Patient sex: F
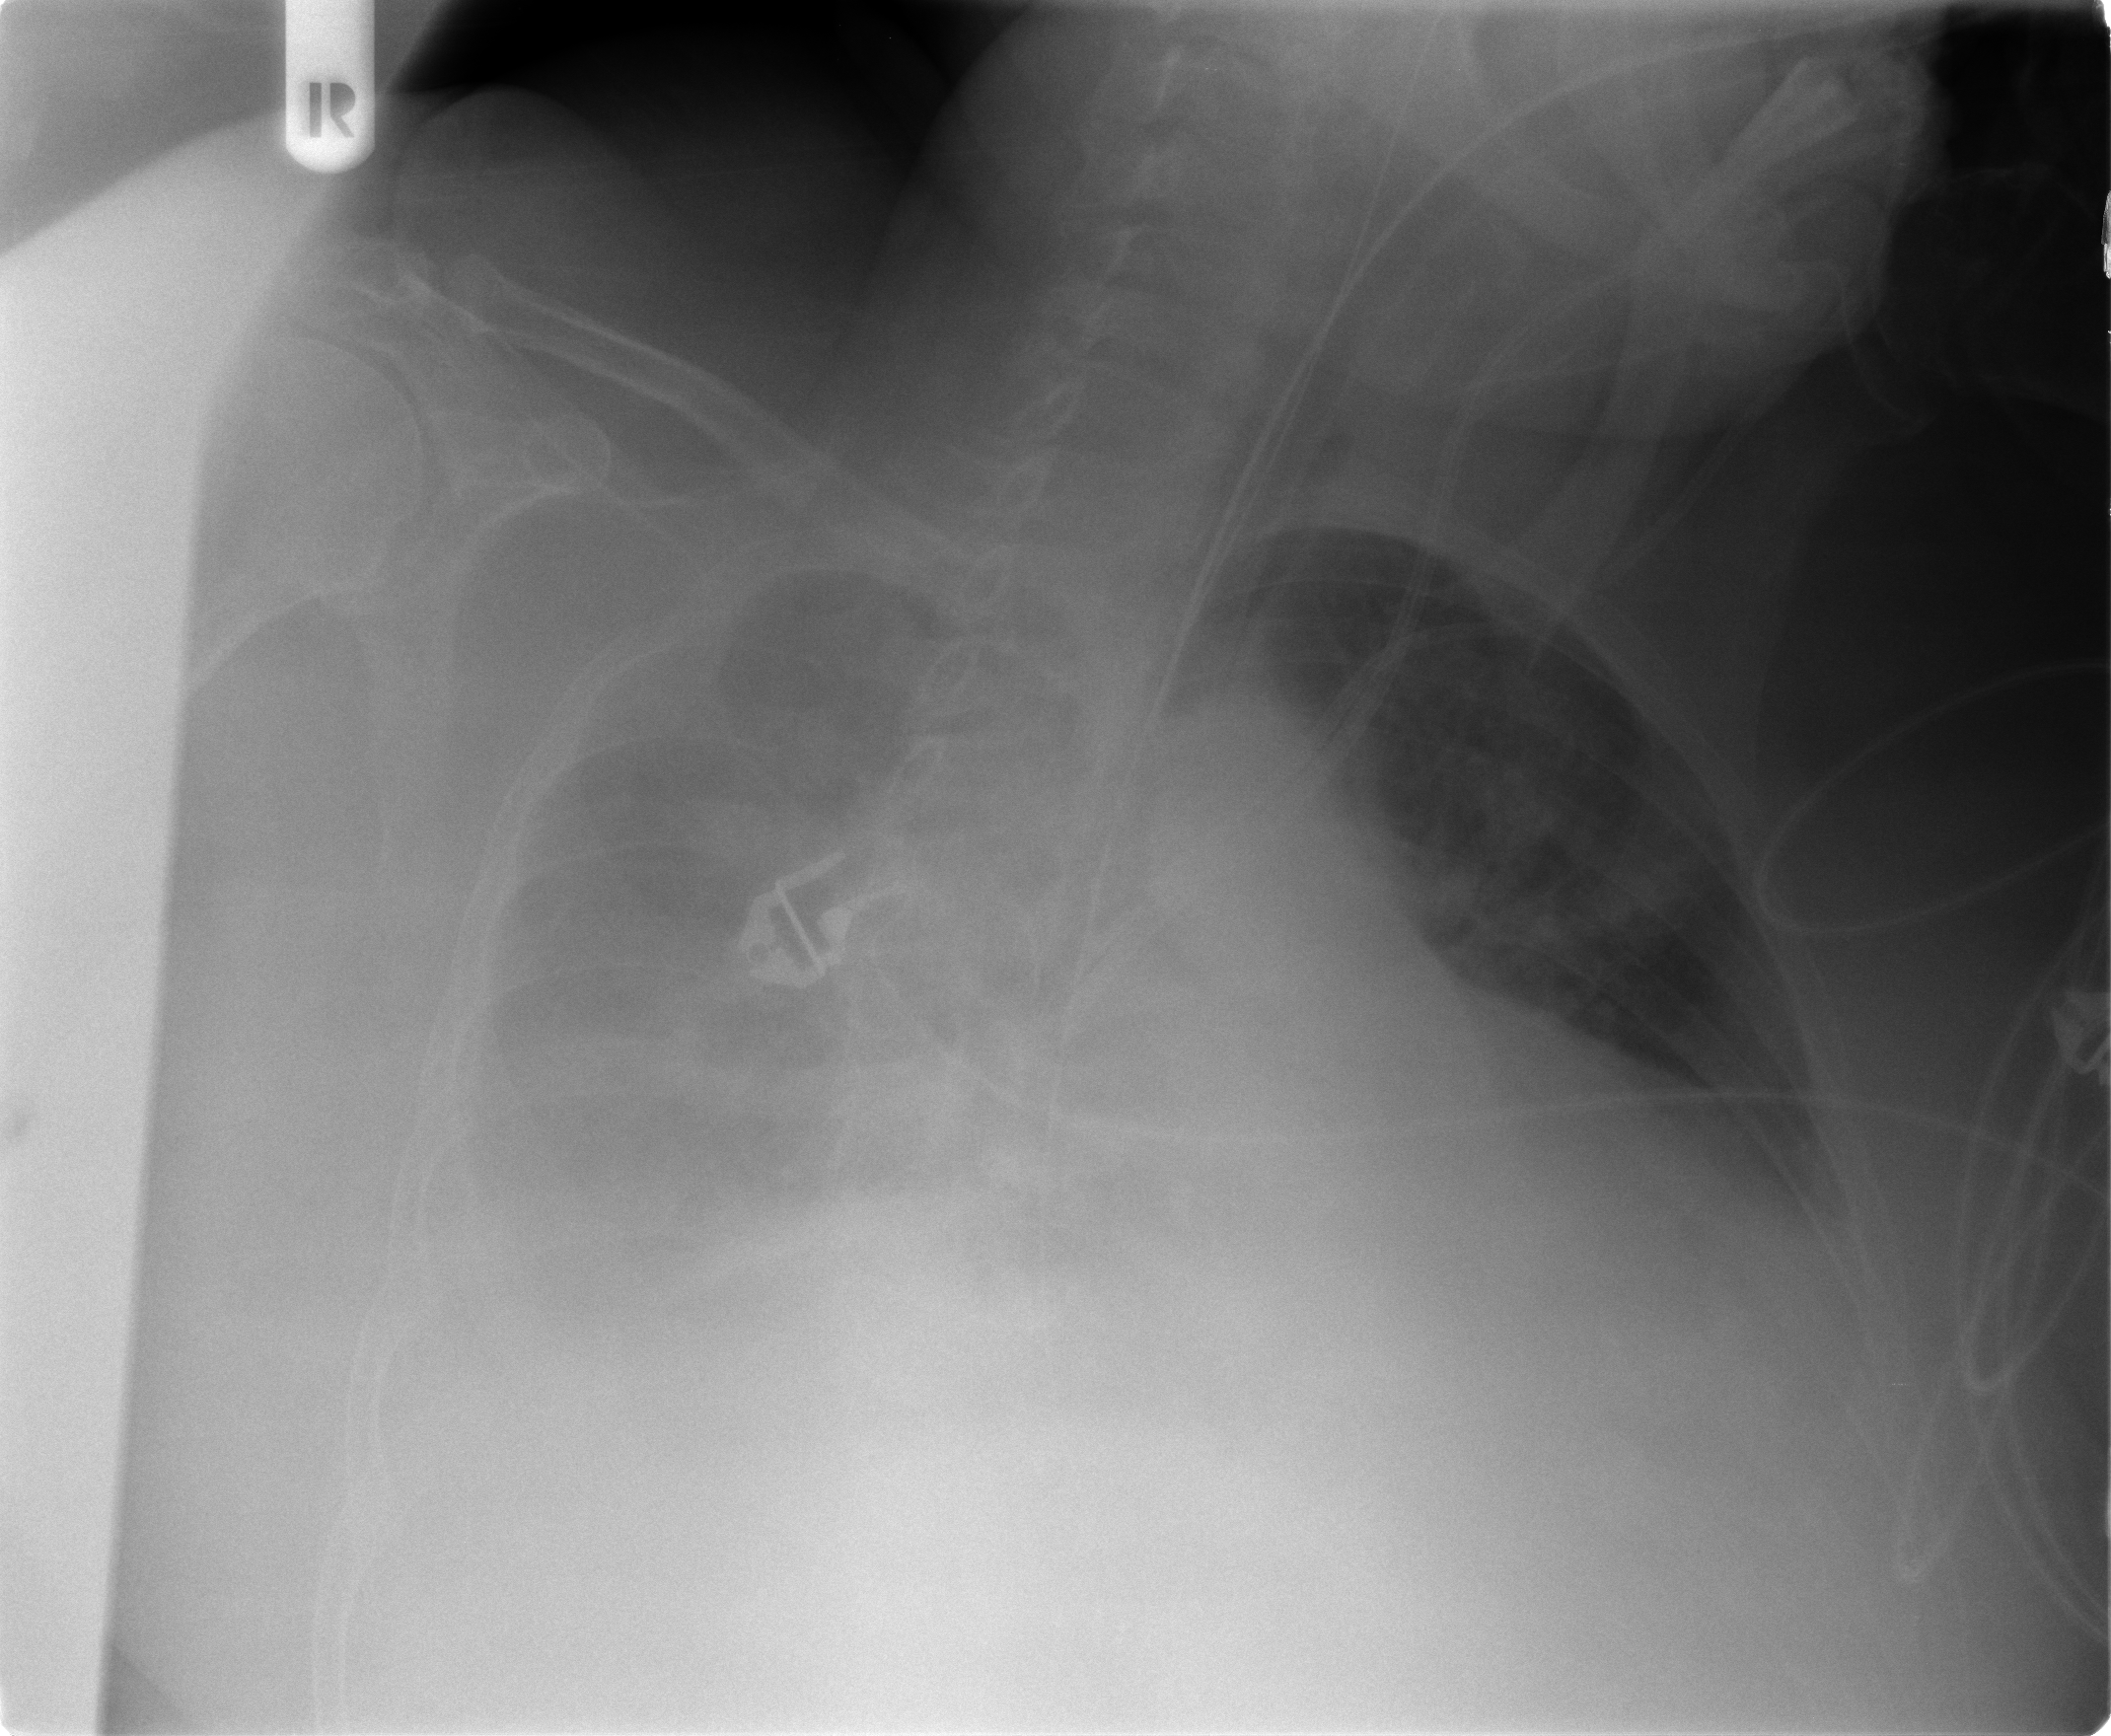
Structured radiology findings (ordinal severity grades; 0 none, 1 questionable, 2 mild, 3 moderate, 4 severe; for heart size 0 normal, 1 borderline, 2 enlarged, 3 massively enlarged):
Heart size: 0
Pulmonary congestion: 2
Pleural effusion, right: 4
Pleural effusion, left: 2
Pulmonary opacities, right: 2
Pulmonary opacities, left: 1
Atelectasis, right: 4
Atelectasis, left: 2